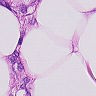
Metastatic tissue present: yes